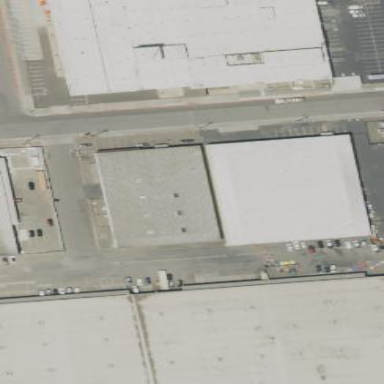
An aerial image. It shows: Warehouse building.